Field crop: tomato
Growth stage: 1
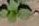
Species: solanum